Question: I am trying to achieve this glowing effect for a as shown below :
##
I have subclassed 'UILabel' , and created a custom label class that adds an outer shadow.
Here's the code i have used for outer shadow/glow in my custom Label class :
'''
- (void)drawTextInRect:(CGRect)rect {
UIColor *insideColor;
UIColor *blurColor;
CGContextRef ctx = UIGraphicsGetCurrentContext();
insideColor =[UIColor colorWithRed:255/255.0 green:255/255.0 blue:191/255.0 alpha:1];
blurColor =[UIColor orangeColor];
CGContextSetFillColorWithColor(ctx, insideColor.CGColor);
CGContextSetShadowWithColor(ctx, CGSizeMake(0, 0), self.glowAmount, blurColor.CGColor);
CGContextSetTextDrawingMode(ctx, kCGTextFillStroke);
[self.text drawInRect:self.bounds withFont:self.font lineBreakMode:self.lineBreakMode alignment:self.textAlignment];
}
'''
But this gives me the following result

As you can see this lacks the desired effect because of the missing Can anyone suggest how to achieve this?
Thanks!
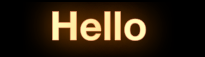
Answer: I referred the answer by Steven XM for <URL> . It was a great help.
Here's what i have done to achieve the result but i want to know if this can be more optimized?
'''
-(void)setInnerGlowWithColor:(UIColor *)shadowColor fillColor:(UIColor *)insideColor inRect:(CGRect)rect
{
UIFont *font = self.font;
// UIFont *font = [UIFont fontWithName:@"HelveticaNeue-Bold" size:17];
CGSize fontSize = [self.text sizeWithFont:font];
/**** Following are the steps to create an inside shadow ****/
// STEP 1 : Create a image mask of your text.
CGImageRef mask = [self createMaskWithSize:rect.size shape:^{
[[UIColor blackColor] setFill];
CGContextFillRect(UIGraphicsGetCurrentContext(), rect);
[[UIColor whiteColor] setFill];
// custom shape goes here
[self.text drawAtPoint:CGPointMake((self.bounds.size.width/2)-(fontSize.width/2), 0) withFont:font];
}];
// STEP 2 : Invert that mask.
CGImageRef cutoutRef = CGImageCreateWithMask([self blackSquareOfSize:rect.size].CGImage, mask);
CGImageRelease(mask);
UIImage *cutout = [UIImage imageWithCGImage:cutoutRef scale:[[UIScreen mainScreen] scale] orientation:UIImageOrientationUp];
CGImageRelease(cutoutRef);
// STEP 3 : Use this inverted mask to draw a shadow around the inside edges of the text.
CGImageRef shadedMask = [self createMaskWithSize:rect.size shape:^{
[[UIColor whiteColor] setFill];
CGContextFillRect(UIGraphicsGetCurrentContext(), rect);
//****************For inner shadow/glow
NSLog(@"in custom label----> %f",self.glowAmount);
CGContextSetShadowWithColor(UIGraphicsGetCurrentContext(), CGSizeMake(0, 0), self.glowAmount, shadowColor.CGColor);
[cutout drawAtPoint:CGPointZero];
}];
// STEP 4 : Create negative image
UIGraphicsBeginImageContextWithOptions(rect.size, NO, 0);
[shadowColor setFill];
// custom shape goes here
[self.text drawAtPoint:CGPointMake((self.bounds.size.width/2)-(fontSize.width/2), 0) withFont:font];
UIImage *negative = UIGraphicsGetImageFromCurrentImageContext();
UIGraphicsEndImageContext();
// STEP 5 : Create the shadow image
CGImageRef innerShadowRef = CGImageCreateWithMask(negative.CGImage, shadedMask);
CGImageRelease(shadedMask);
UIImage *innerShadow = [UIImage imageWithCGImage:innerShadowRef scale:[[UIScreen mainScreen] scale] orientation:UIImageOrientationUp];
CGImageRelease(innerShadowRef);
// STEP 6 : Draw actual text
[insideColor setFill];
[self.text drawAtPoint:CGPointMake((self.bounds.size.width/2)-(fontSize.width/2), 0) withFont:font];
// STEP 7 : Finally apply the shadow image
[innerShadow drawAtPoint:CGPointZero];
}
- (UIImage*)blackSquareOfSize:(CGSize)size {
UIGraphicsBeginImageContextWithOptions(size, NO, 0);
[[UIColor blackColor] setFill];
CGContextFillRect(UIGraphicsGetCurrentContext(), CGRectMake(0, 0, size.width, size.height));
UIImage *blackSquare = UIGraphicsGetImageFromCurrentImageContext();
UIGraphicsEndImageContext();
return blackSquare;
}
- (CGImageRef)createMaskWithSize:(CGSize)size shape:(void (^)(void))block {
UIGraphicsBeginImageContextWithOptions(size, NO, 0);
block();
CGImageRef shape = [UIGraphicsGetImageFromCurrentImageContext() CGImage];
UIGraphicsEndImageContext();
CGImageRef mask = CGImageMaskCreate(CGImageGetWidth(shape),
CGImageGetHeight(shape),
CGImageGetBitsPerComponent(shape),
CGImageGetBitsPerPixel(shape),
CGImageGetBytesPerRow(shape),
CGImageGetDataProvider(shape), NULL, false);
return mask;
}
'''